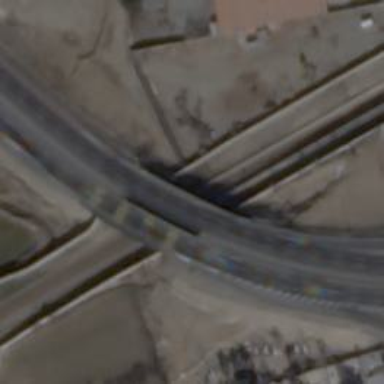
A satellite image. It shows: Trunk highway with bridge.